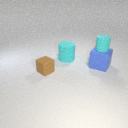
small brown rubber cube in front of large cyan rubber cylinder